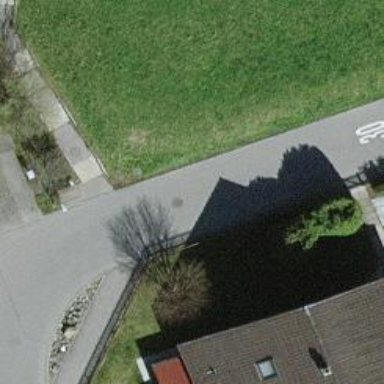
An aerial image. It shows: Residential road with asphalt surface.